Question: I need to create this type of chart, I tried this with chart js but not able to create the exactly same output,
What I am able to create is this <URL>
with these settings,
'''
var speedCanvas = document.getElementById("speedChart");
Chart.defaults.global.defaultFontSize = 0;
var speedData = {
labels: ["Red", "Blue", "Yellow", "Green", "Purple", "Orange"],
datasets: [{
data: [100, 51, 75, 20, 200, 55, 400],
fill:false
}]
};
var chartOptions = {
legend: {
display: false,
},
scales: {
xAxes: [{
gridLines: {
display: false
}
}],
yAxes: [{
gridLines: {
display: false
}
}]
}
};
var lineChart = new Chart(speedCanvas, {
type: 'line',
data: speedData,
options: chartOptions
});
'''
if its not possible with chart JS, can anyone give me idea which JS library gives such charts?
Need to create this type of chart,

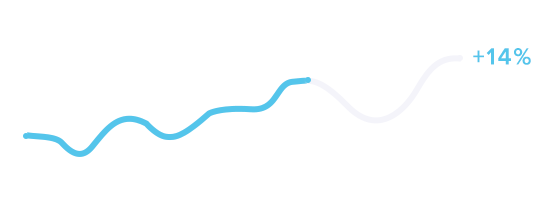
Answer: Here is a reproduction of your image in the Highcharts. Feel free to customize it more for your needs.
Demo: <URL>
'''
series: [{
name: '+14%',
label: {
style: {
fontSize: '22px'
}
},
id: 'main',
data: [
3.7, 3.3, 3.9, 5.1, 3.5, 3.8, 4.0, 5.0, 6.1, 3.7, 3.3, 6.4,
6.9, 6.0, 6.8, 4.4, 4.0, 3.8, 5.0, 4.9, 9.2, 9.6, 9.5, 6.3,
9.5, 10.8, 14.0, 11.5, 10.0, 10.2, 10.3
]
}, {
linkedTo: 'main',
label: {
enabled: false
},
data: [10.3, 9.4, 8.9, 10.6, 10.5, 11.1,
10.4, 10.7, 11.3, 10.2, 9.6, 10.2, 11.1, 10.8, 13.0, 12.5, 12.5, 11.3,
10.1
],
pointStart: 30,
color: 'gray',
opacity: 0.6
}],
'''